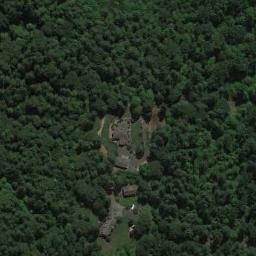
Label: forest